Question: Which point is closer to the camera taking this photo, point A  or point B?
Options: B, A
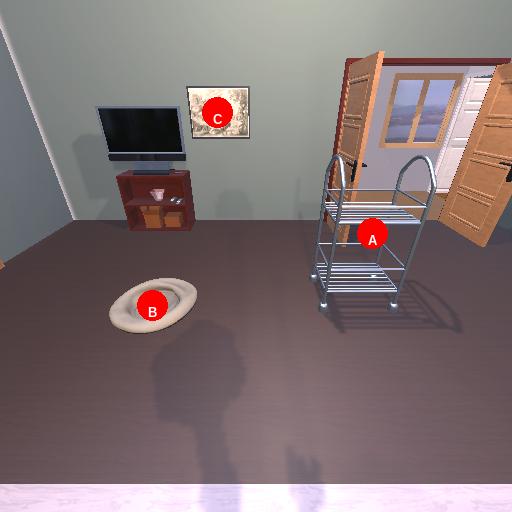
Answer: B